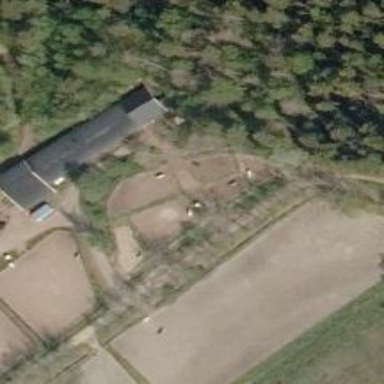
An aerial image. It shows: Stable.